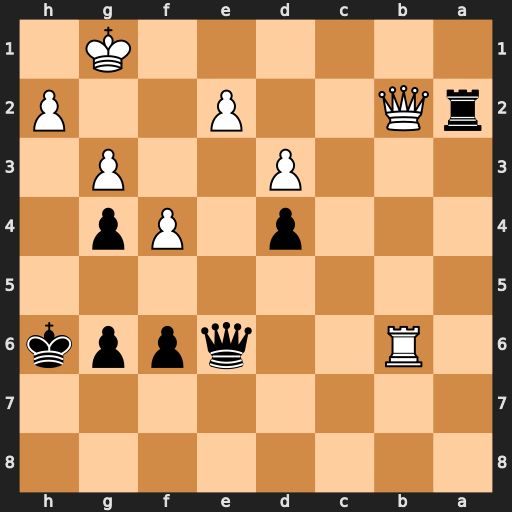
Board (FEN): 8/8/1R2qppk/8/3p1Pp1/3P2P1/rQ2P2P/6K1
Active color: b
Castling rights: -
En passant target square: -
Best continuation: Qe3+ Kg2 Rxb2